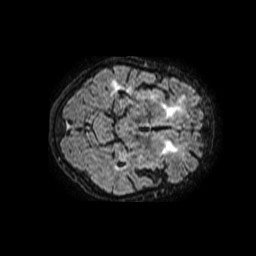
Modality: FLAIR
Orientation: axial
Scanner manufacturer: philips
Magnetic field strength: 1.5 T
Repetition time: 8 s
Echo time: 0.3032 s